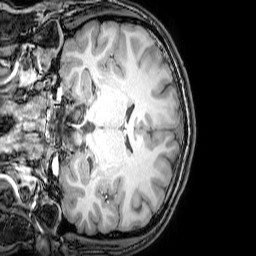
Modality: T1w
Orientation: coronal
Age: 24
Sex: male
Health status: healthy
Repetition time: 0.081 s
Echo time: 0.037 s